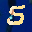
Label: 5